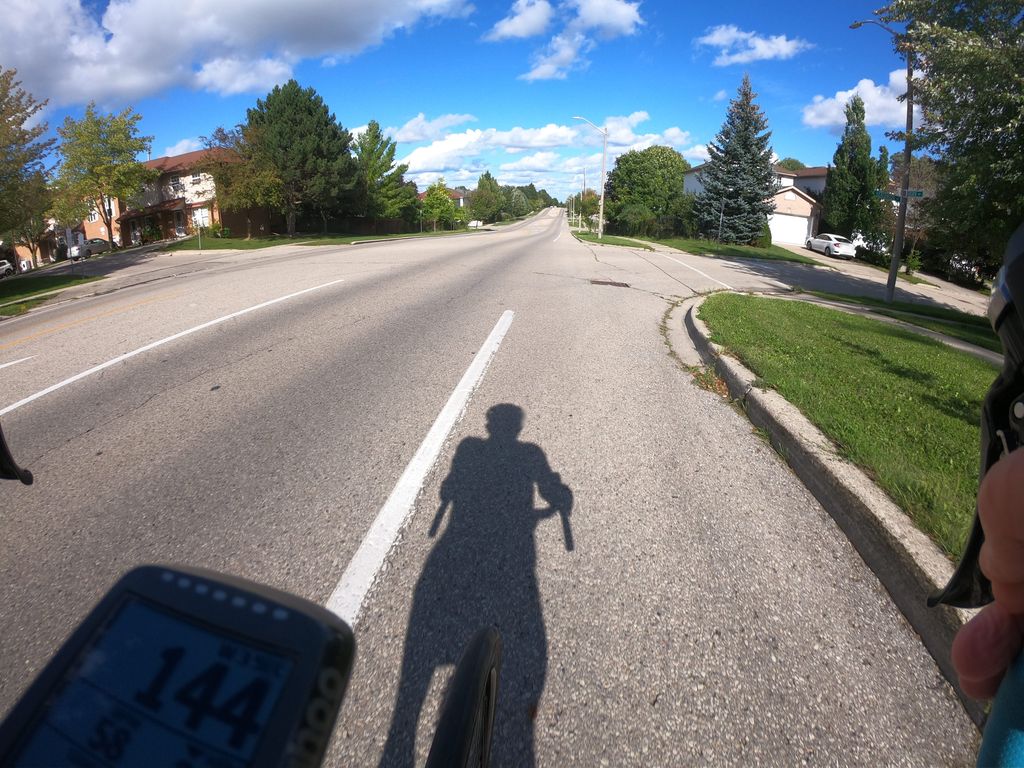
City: kitchener-waterloo